Question: I have a windows form that displays the username onload. In the right side of the form there is a label which is Welcome and the linklabel for the username
It looks like this:

The problem is when the username is too long, it goes beyond the border of the form. I tried setting RightToLeft to yes but still not working, I also tried setting Autosize to false and RightToLeft and it seems to work for the linklabel but the problem this time is that it overlaps the Welcome label or vise versa,
How should I set the label and linklabel to adjust from right to left side whatever the lenght of the username.
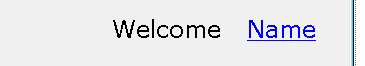
Answer: Just don't use a separate Label control to display "Welcome". The LinkLabel control allows you to mix text and hyperlinks with its LinkArea property. So just keep it a single control, anchor it to the Top+Right, AutoSize = false, TextAlign = TopRight and make it wide enough to fit Mr. Llanfairpwllgwyngyll.
'''
public Form1() {
InitializeComponent();
string prefix = "Welcome ";
linkLabel1.Text = prefix + Environment.UserName;
linkLabel1.LinkArea = new LinkArea(prefix.Length, linkLabel1.Text.Length - prefix.Length);
}
'''
Produces: